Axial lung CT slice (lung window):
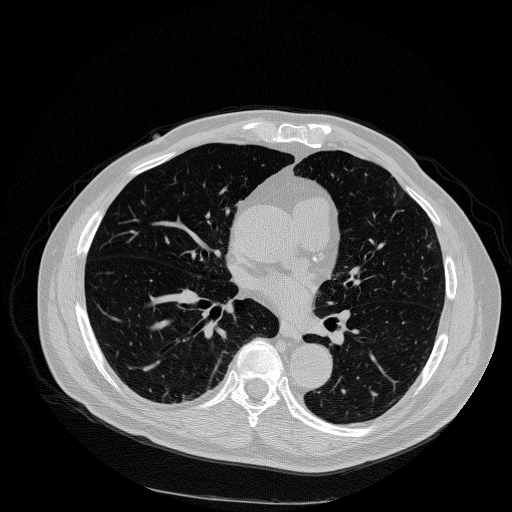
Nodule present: no